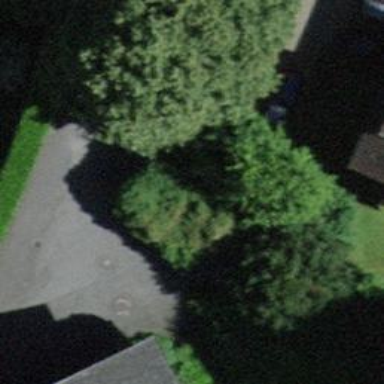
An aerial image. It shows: Garage building.